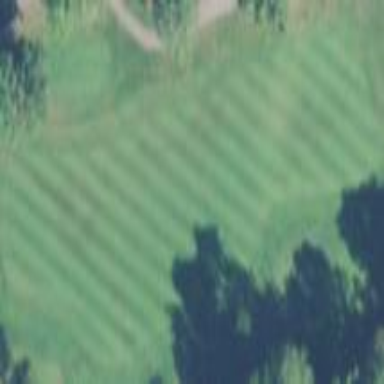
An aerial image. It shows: Golf fairway surrounded by grass.